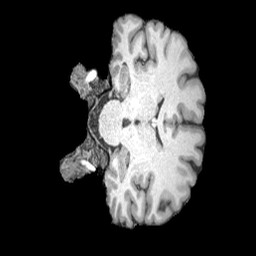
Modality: T1w
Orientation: coronal
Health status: healthy